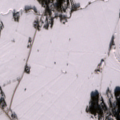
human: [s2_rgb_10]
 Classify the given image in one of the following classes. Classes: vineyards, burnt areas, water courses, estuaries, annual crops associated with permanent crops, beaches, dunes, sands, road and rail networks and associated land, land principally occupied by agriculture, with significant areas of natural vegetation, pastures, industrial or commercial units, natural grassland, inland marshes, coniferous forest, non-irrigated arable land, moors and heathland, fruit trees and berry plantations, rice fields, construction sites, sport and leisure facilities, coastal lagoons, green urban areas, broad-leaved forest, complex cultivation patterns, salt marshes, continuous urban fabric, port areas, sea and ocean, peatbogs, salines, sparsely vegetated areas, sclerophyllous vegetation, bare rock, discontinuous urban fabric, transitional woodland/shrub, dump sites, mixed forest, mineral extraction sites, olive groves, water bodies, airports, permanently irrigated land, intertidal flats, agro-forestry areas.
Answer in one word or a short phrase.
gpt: non-irrigated arable land, coniferous forest, mixed forest